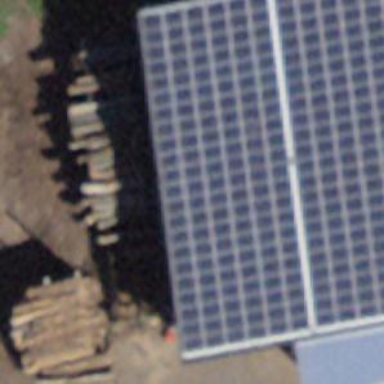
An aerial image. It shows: Solar power generator using photovoltaic method with solar photovoltaic panel types.